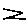
Label: zigzag